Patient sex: M
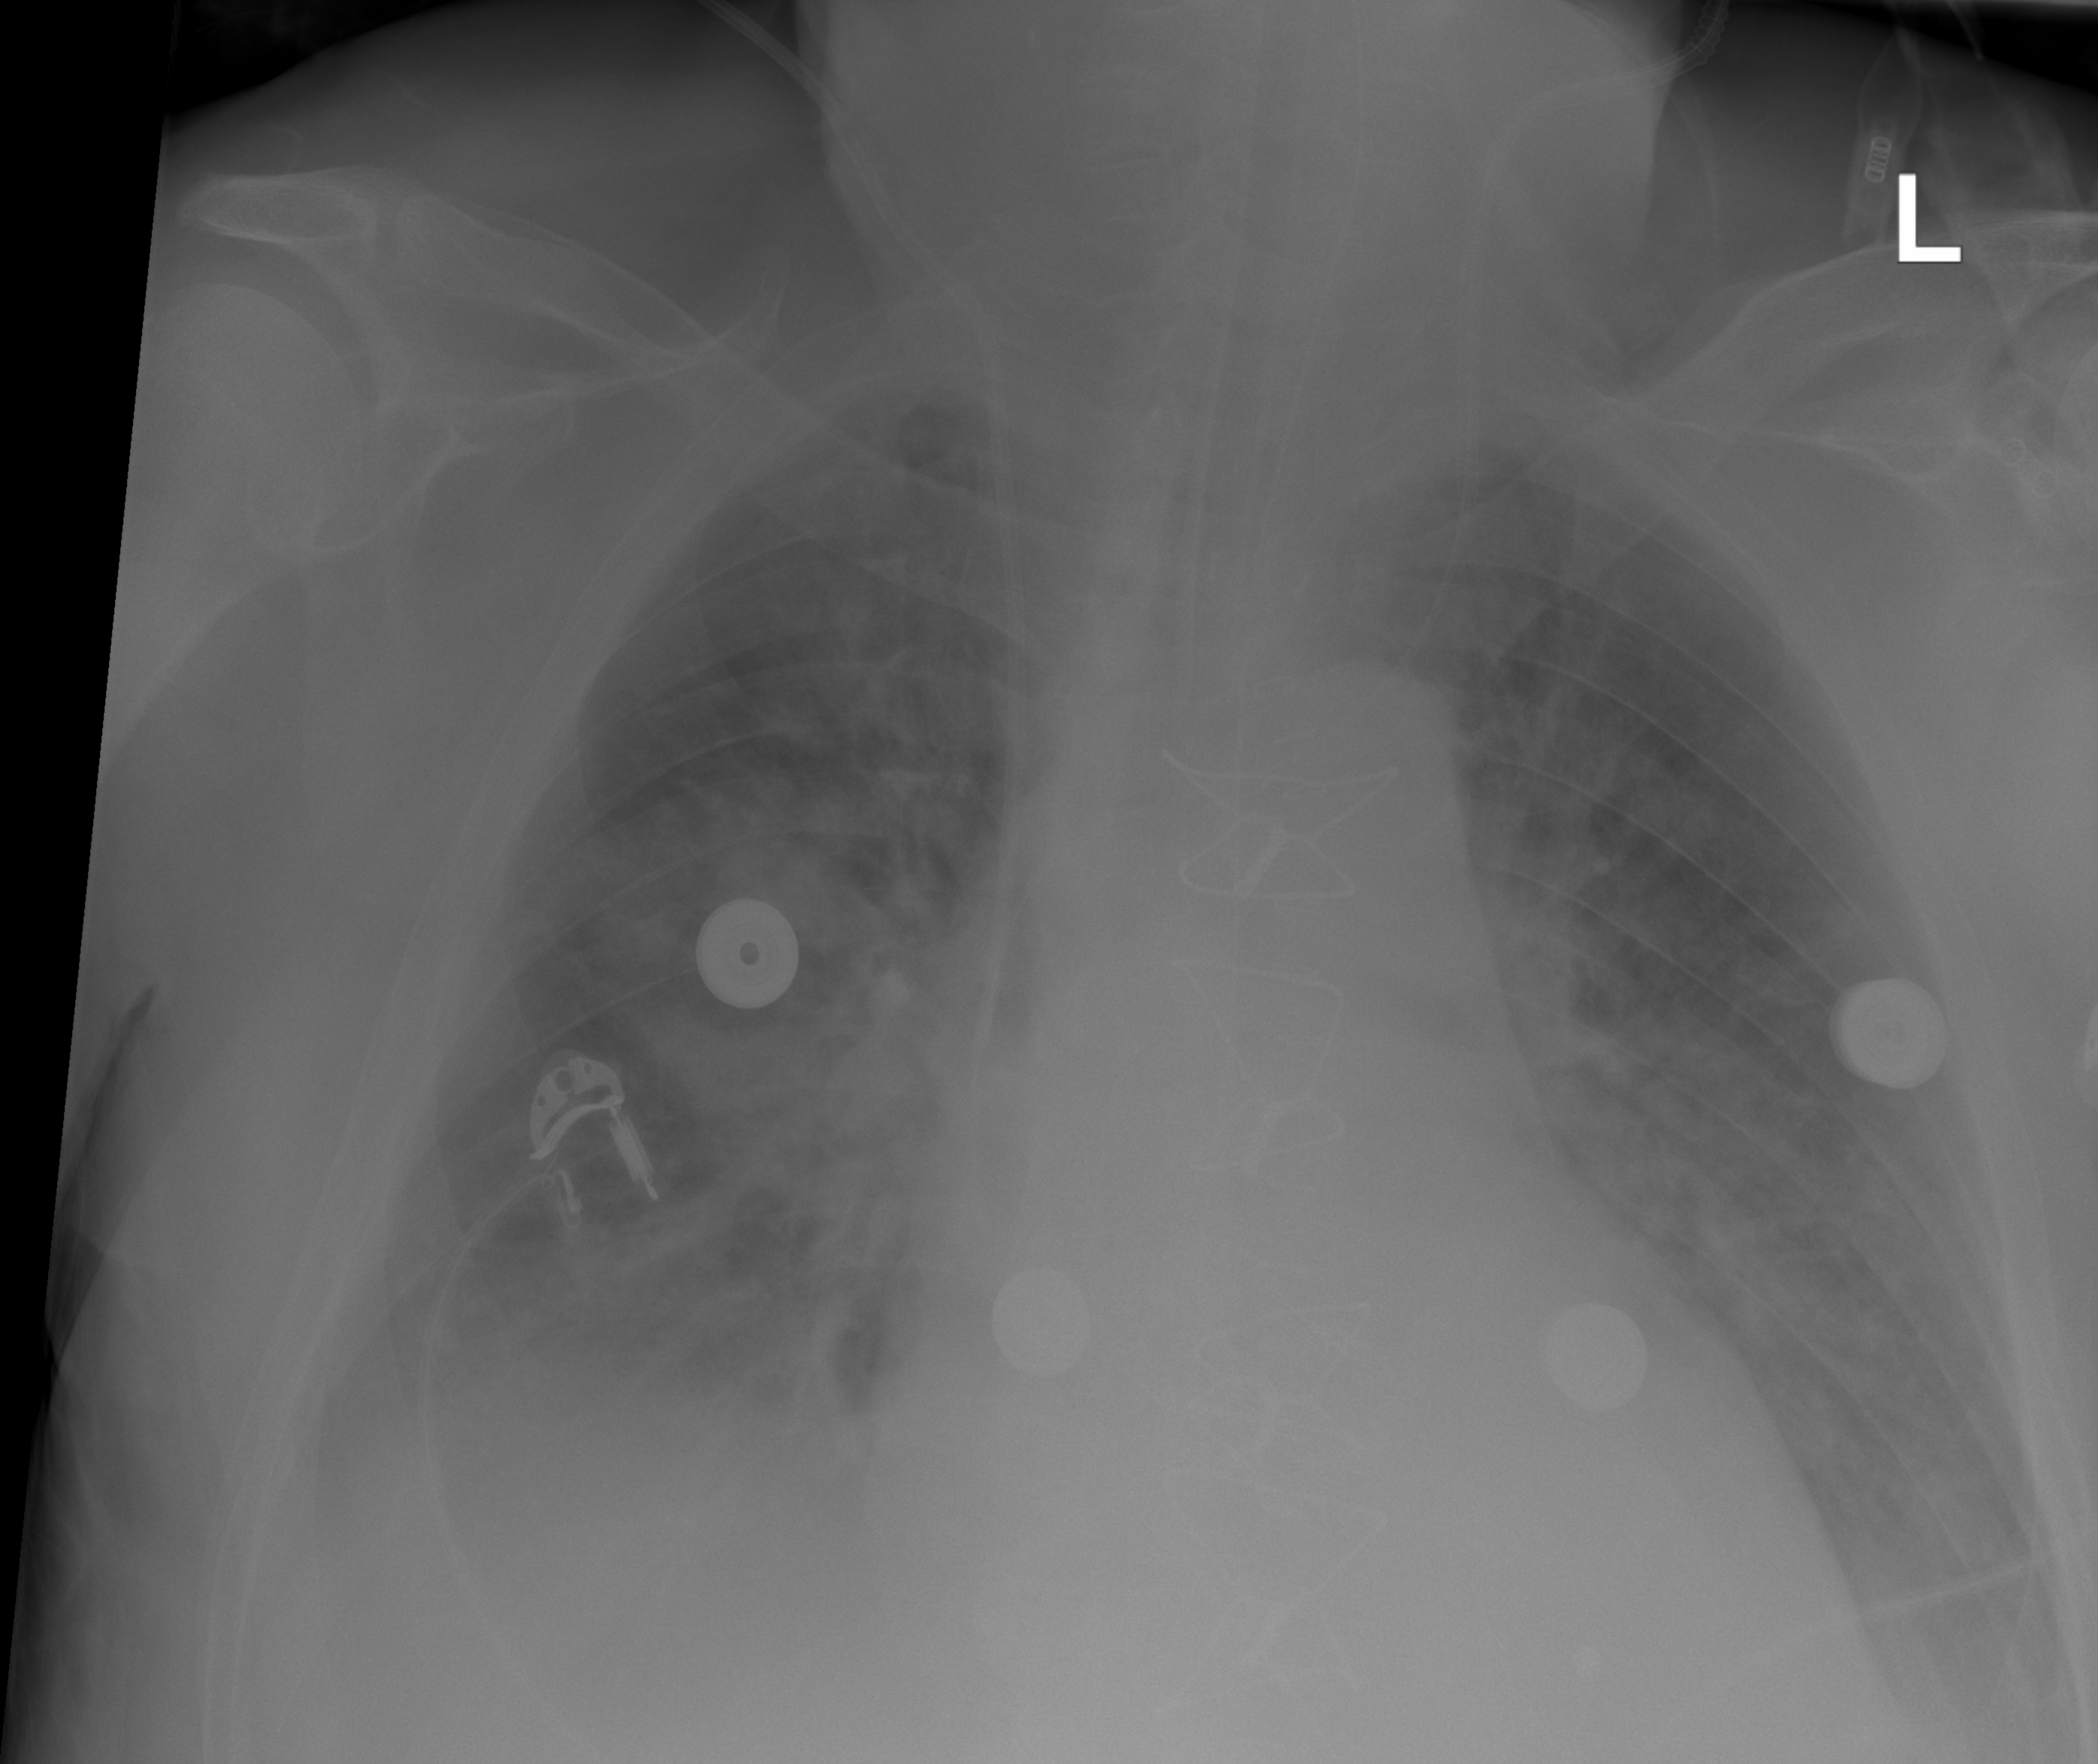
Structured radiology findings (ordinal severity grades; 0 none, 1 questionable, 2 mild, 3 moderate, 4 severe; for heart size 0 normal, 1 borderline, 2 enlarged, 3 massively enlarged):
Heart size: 2
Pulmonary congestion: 0
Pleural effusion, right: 0
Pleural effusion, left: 0
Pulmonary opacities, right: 3
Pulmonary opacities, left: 3
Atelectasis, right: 2
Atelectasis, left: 2